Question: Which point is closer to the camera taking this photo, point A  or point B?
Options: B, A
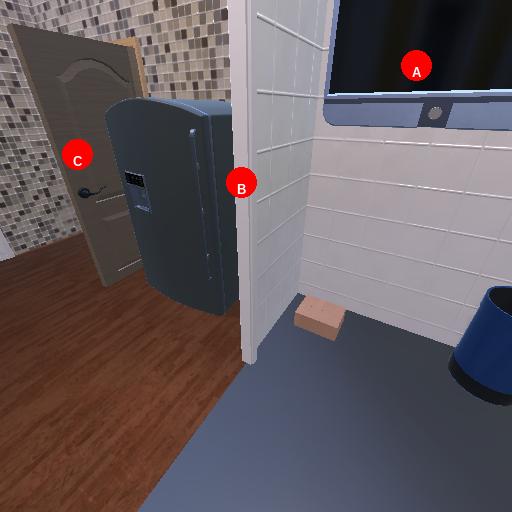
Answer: B